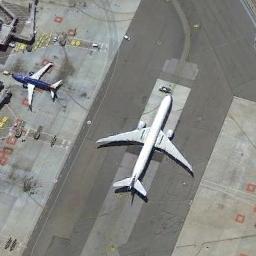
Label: airplane